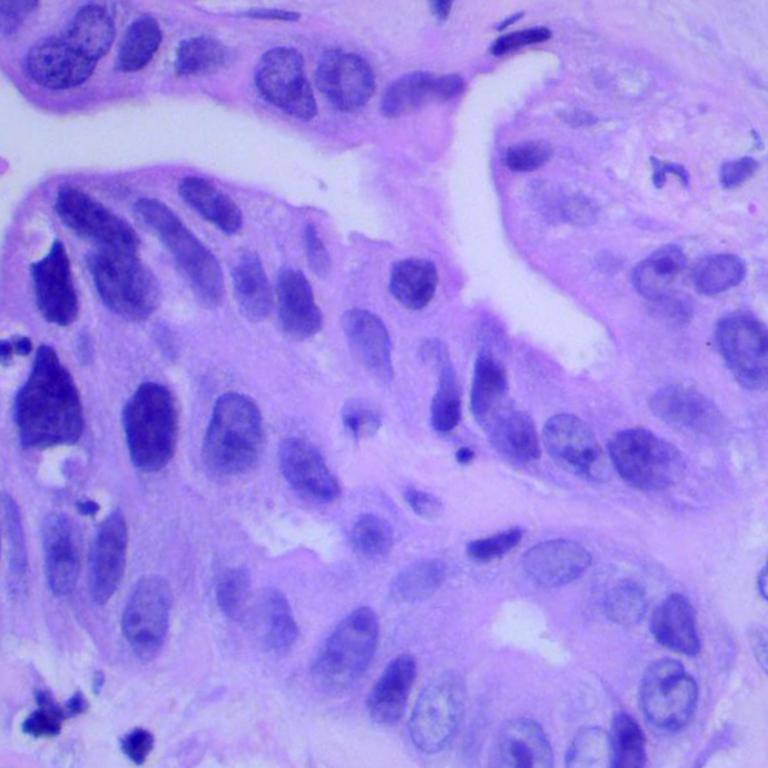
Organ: lung
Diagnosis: adenocarcinomas